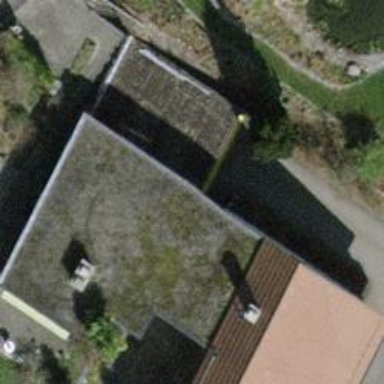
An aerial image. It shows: Simple and straightforward house.